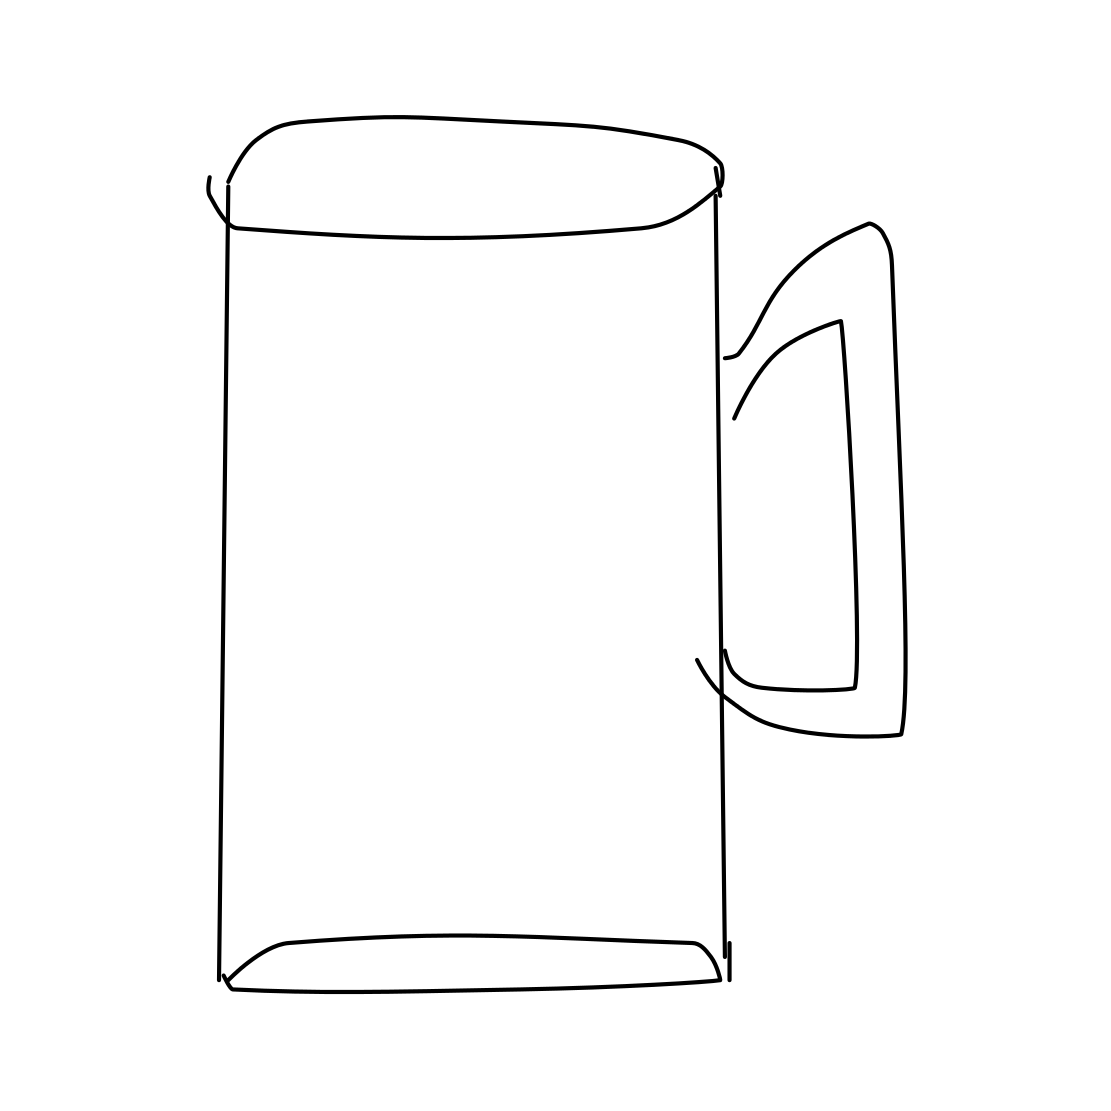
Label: beer-mug